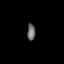
Tissue: prostate
Cell type: Myeloid cells
Senescence score: 0.209
Nuclear area (px): 131
Mean DAPI intensity: 108.13